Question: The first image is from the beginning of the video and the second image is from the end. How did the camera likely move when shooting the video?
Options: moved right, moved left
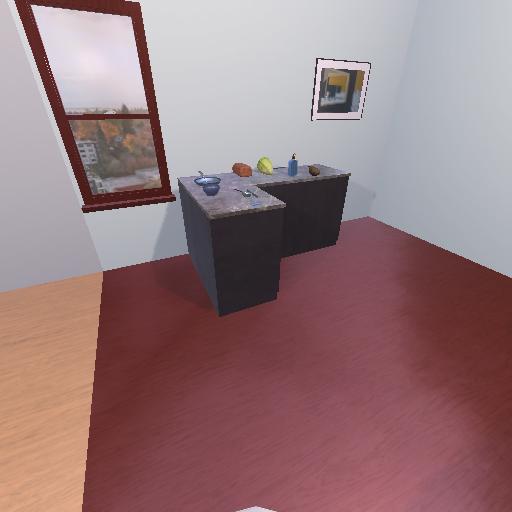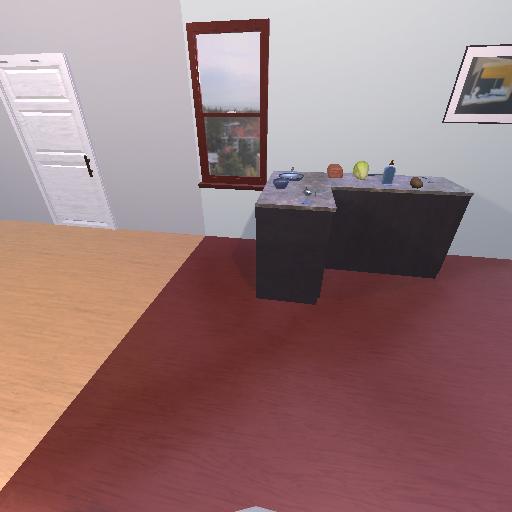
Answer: moved right